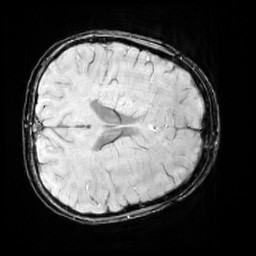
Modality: SWI
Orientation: axial
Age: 12
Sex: female
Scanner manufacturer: siemens
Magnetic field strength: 3 T
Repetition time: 0.027 s
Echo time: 0.02 s